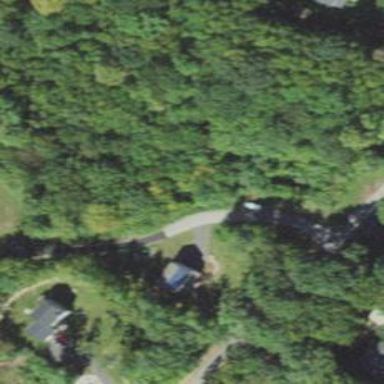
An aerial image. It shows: Residential driveway used as service road.